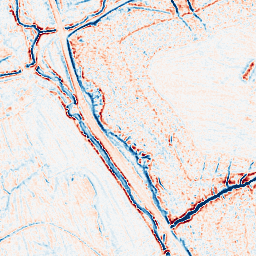
Category: multiscale
Decomposition family: dog_multiscale
Decomposition parameters: sigma_ratio: 1.4
n_scales: 3
base_sigma: 0.5
Upsampling method: cubic_mitchell
Upsampling parameters: scale: 4
Upsampling scale: 4